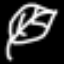
Label: leaf